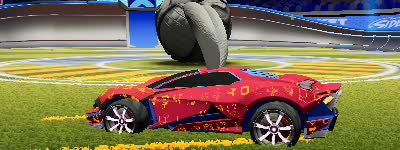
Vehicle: werewolf